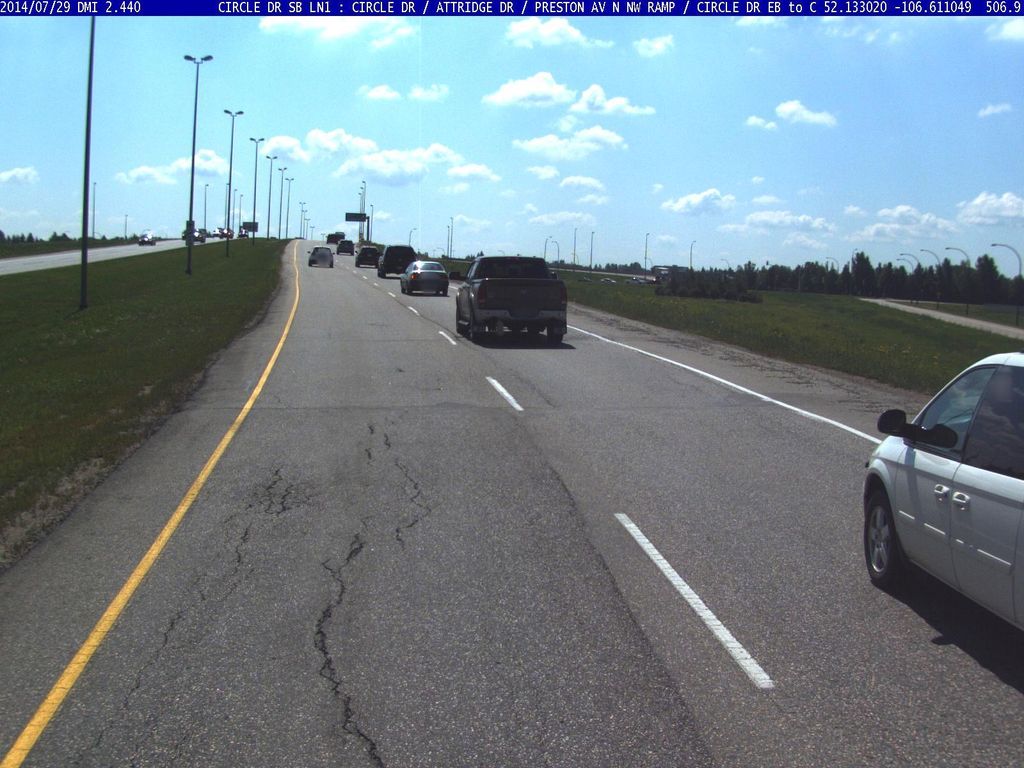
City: saskatoon